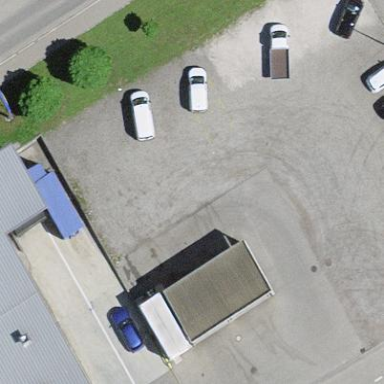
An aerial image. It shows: Parking area with surface.